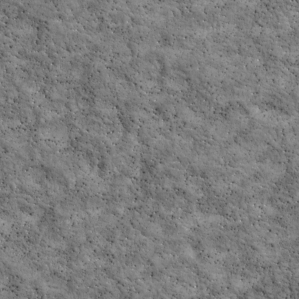
Label: non_frost